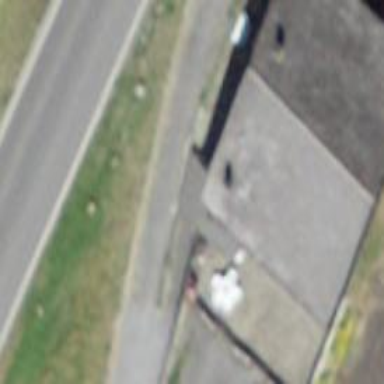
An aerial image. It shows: Building with tile roof.